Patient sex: F
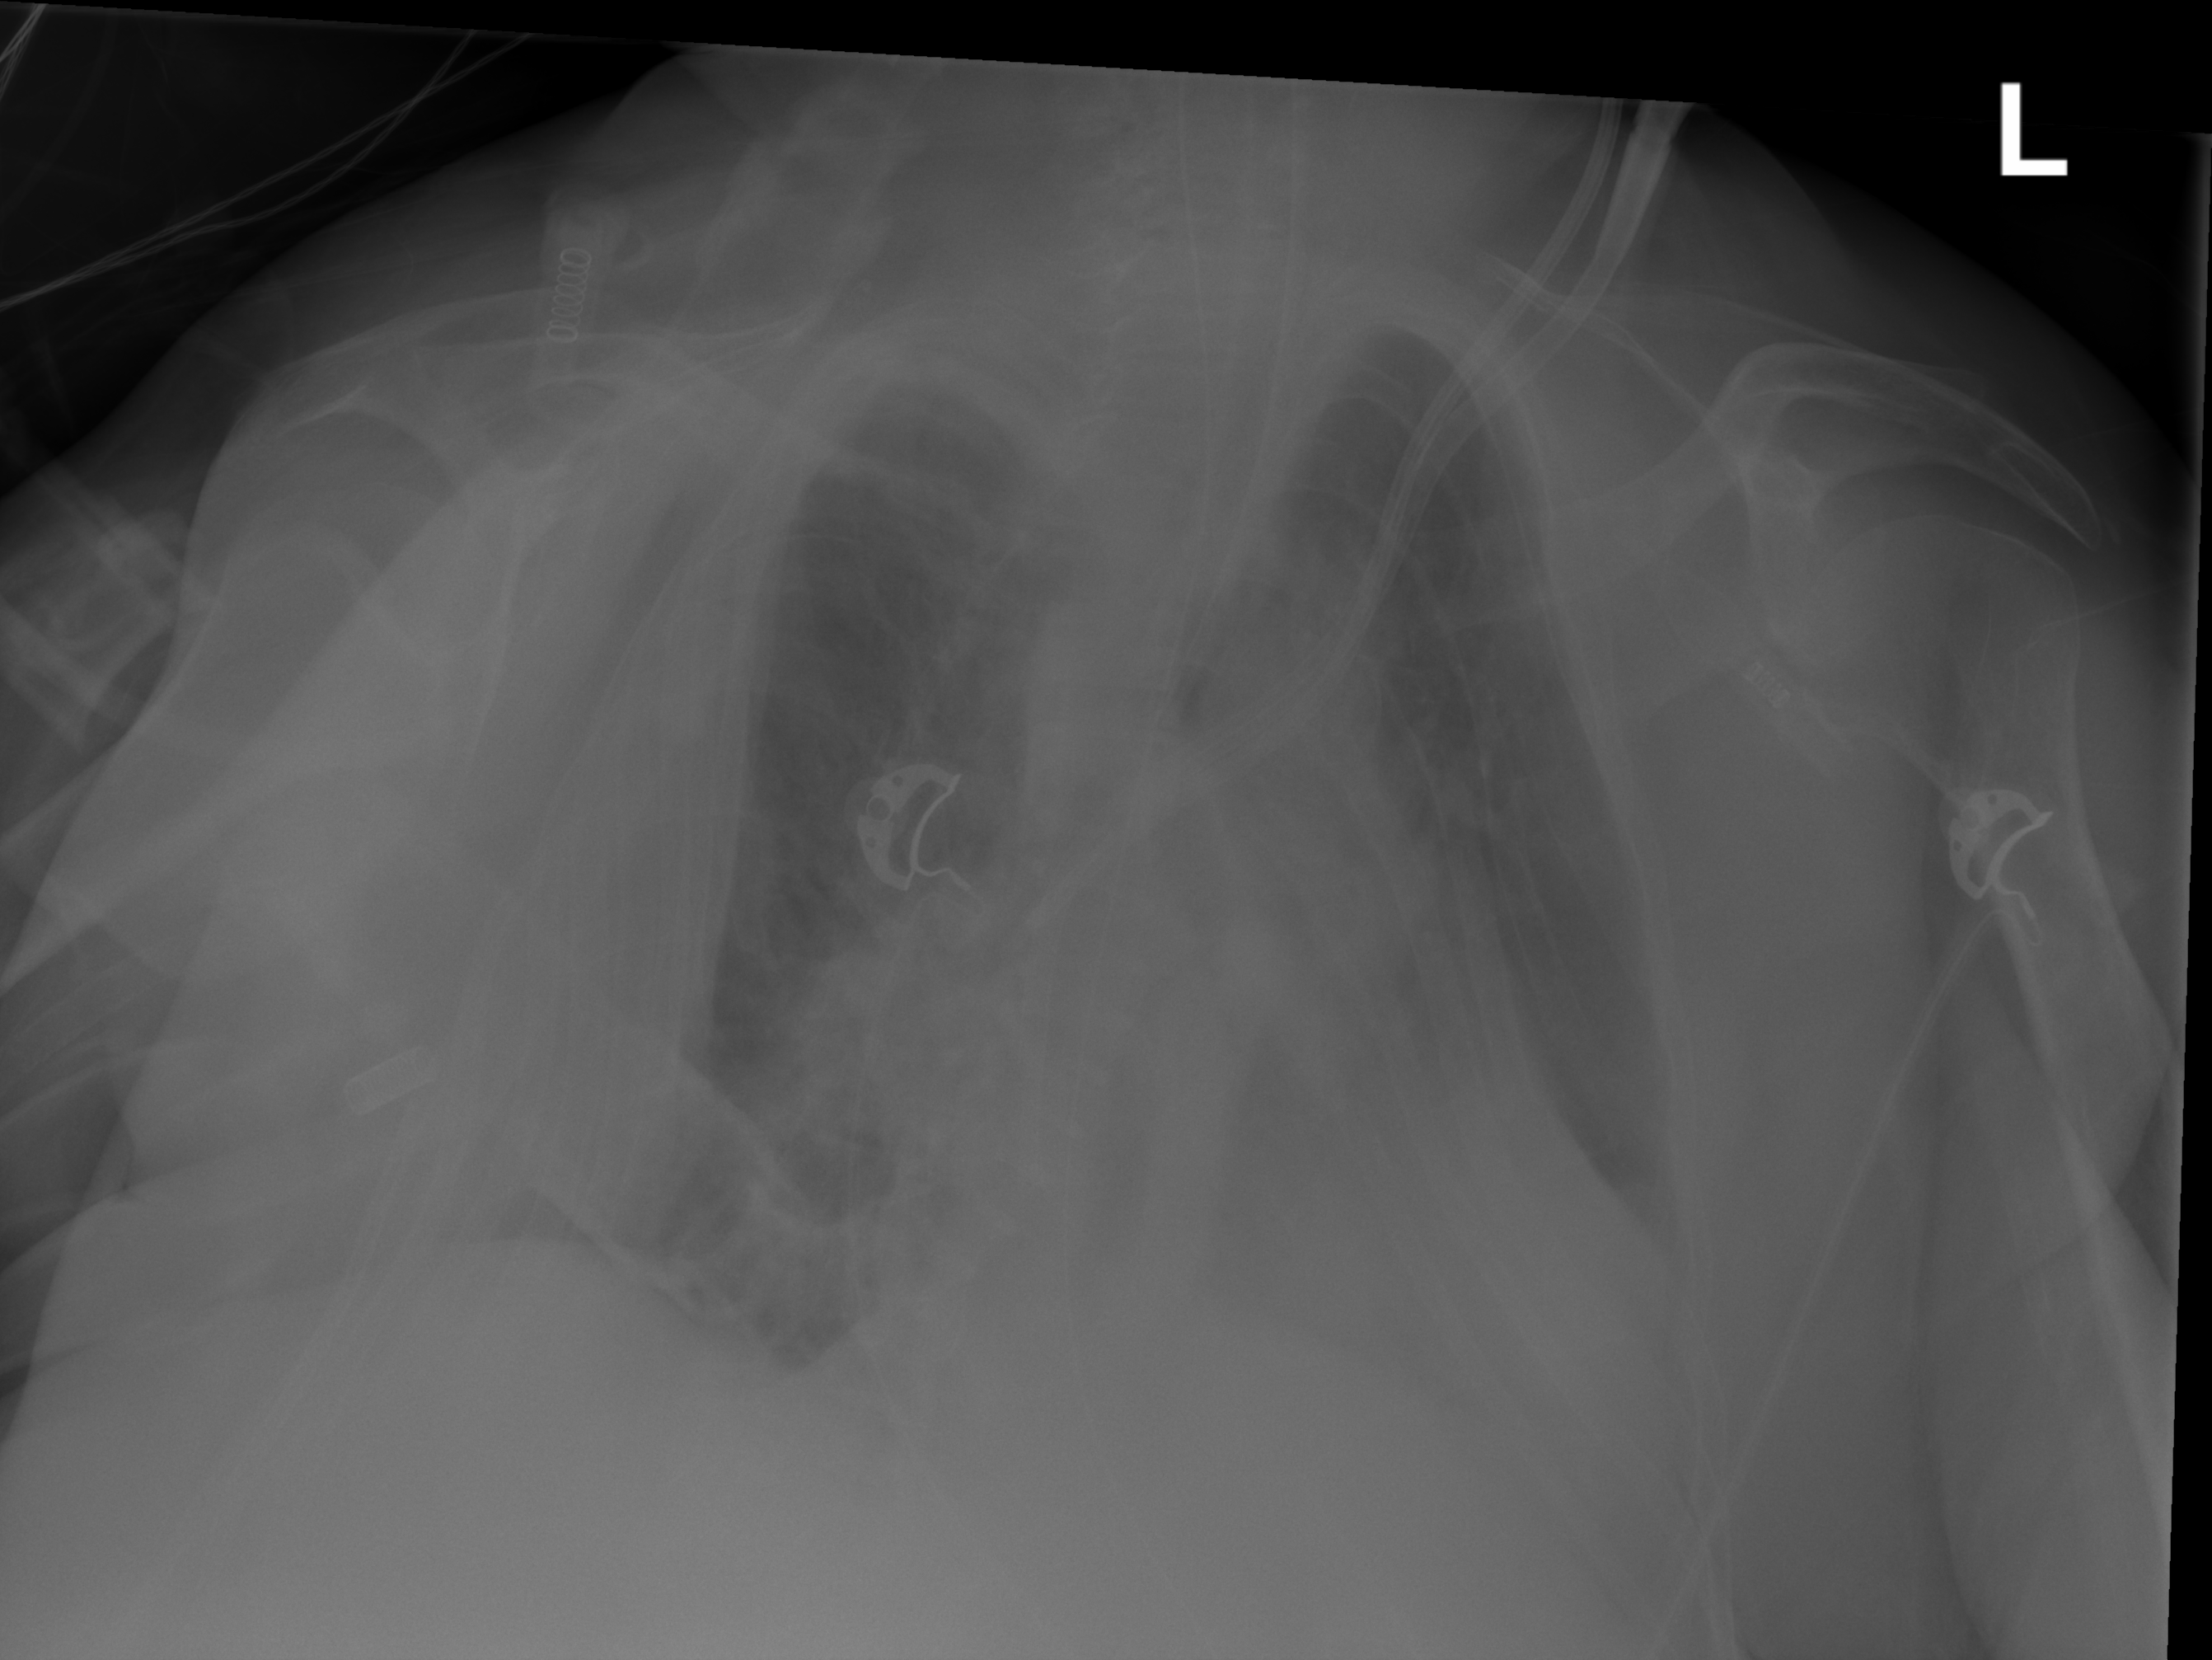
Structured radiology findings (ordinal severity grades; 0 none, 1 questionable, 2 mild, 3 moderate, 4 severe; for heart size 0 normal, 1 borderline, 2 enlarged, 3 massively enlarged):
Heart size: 2
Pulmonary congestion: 2
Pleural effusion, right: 0
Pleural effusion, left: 0
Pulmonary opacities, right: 2
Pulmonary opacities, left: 2
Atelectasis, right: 2
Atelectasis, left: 2